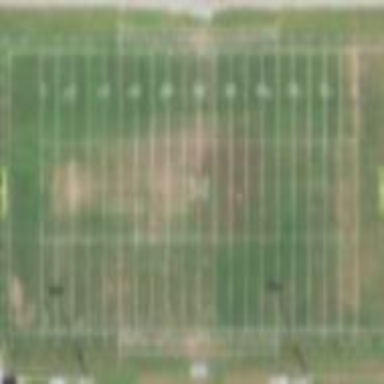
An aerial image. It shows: The Mapletown High School Football Field is grass pitch used for American football.